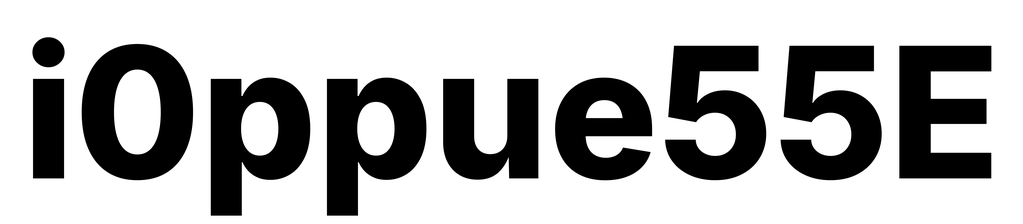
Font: Inter_ExtraBold